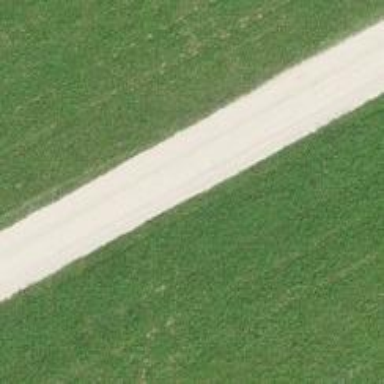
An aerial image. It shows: Well-maintained track road with grade 1 tracktype.